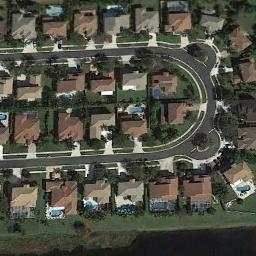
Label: dense_residential